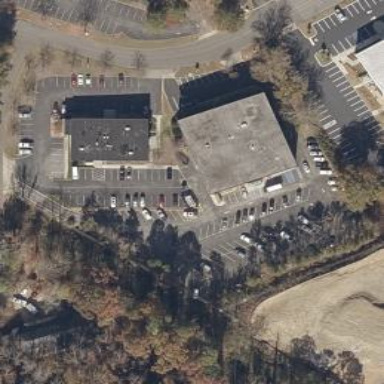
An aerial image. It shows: Parking area.